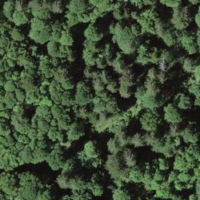
EUNIS habitat code: 41
Species observed at this site:
Stenurella melanura
Knautia arvensis